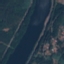
Label: River